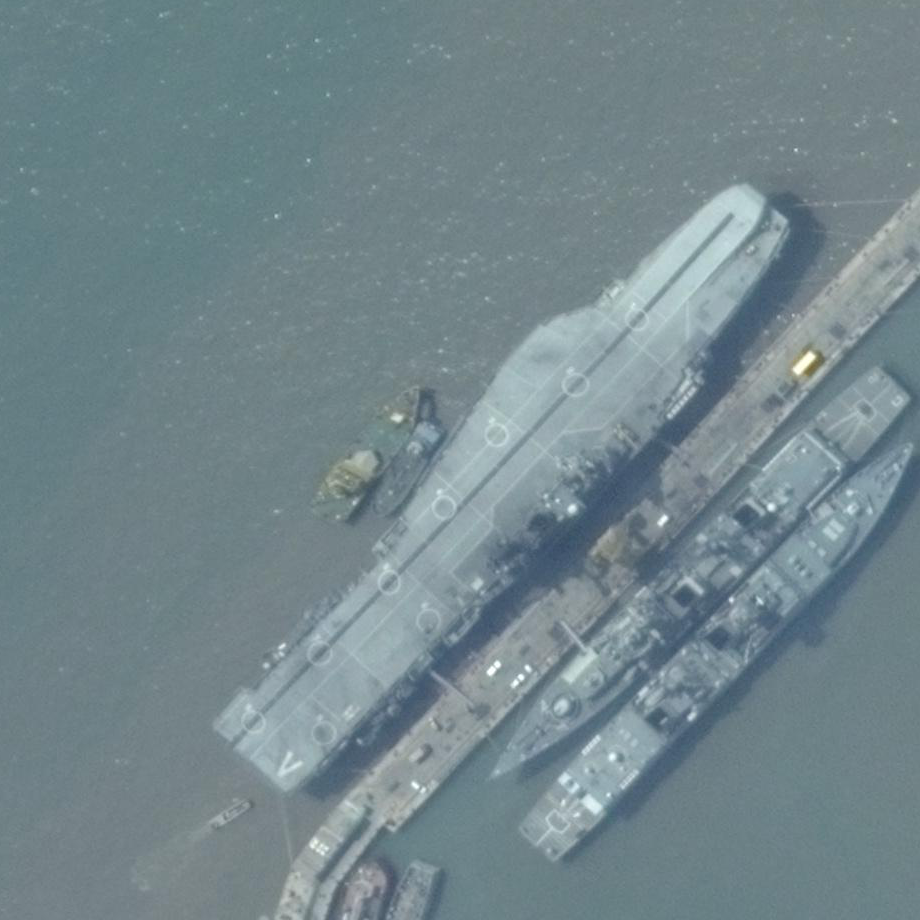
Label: aircraft_carrier